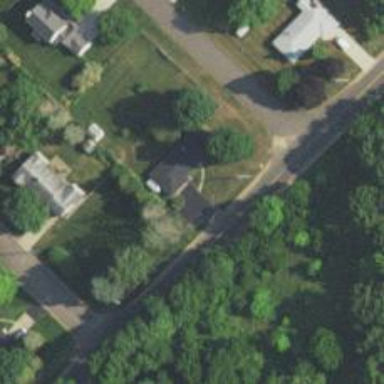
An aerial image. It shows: Driveway leading to service road.